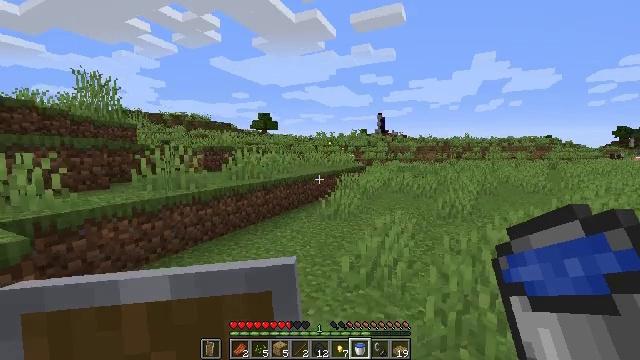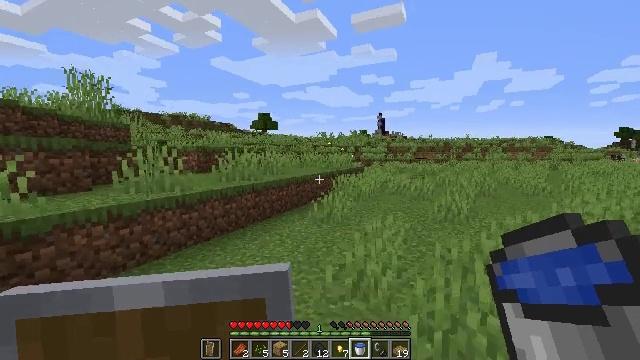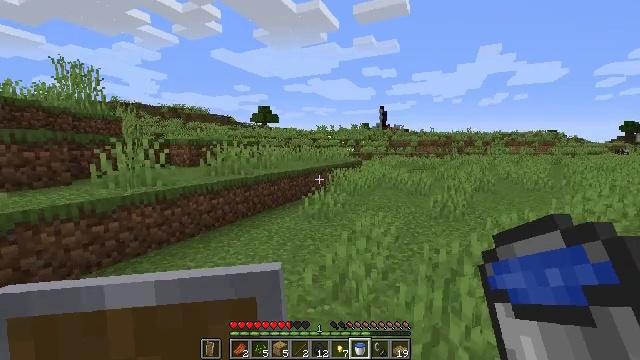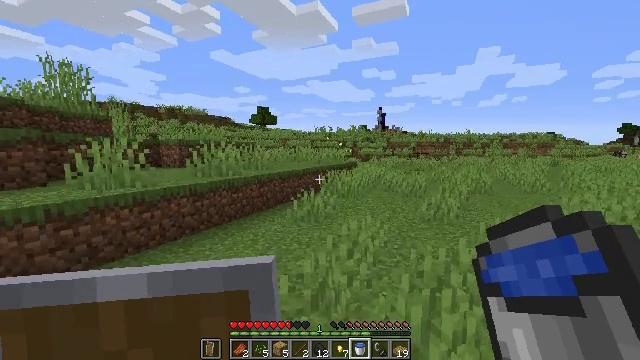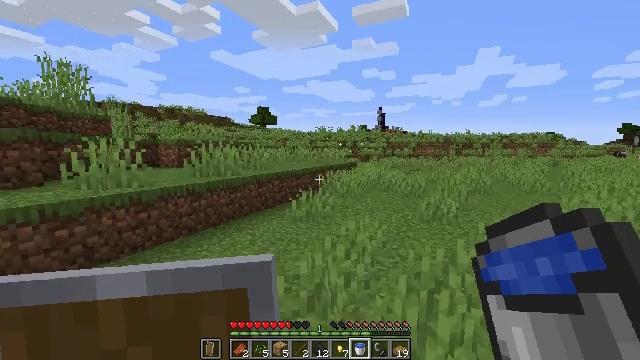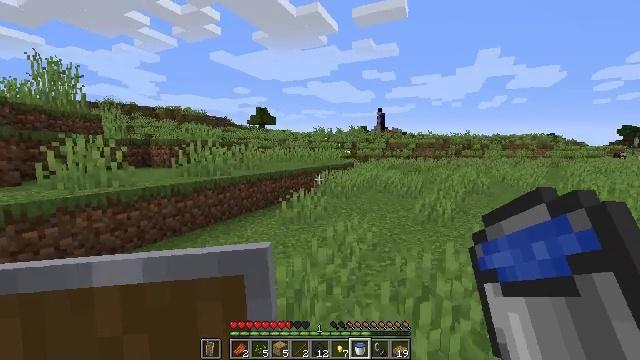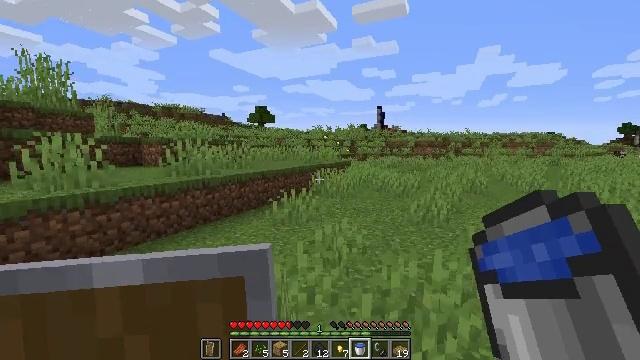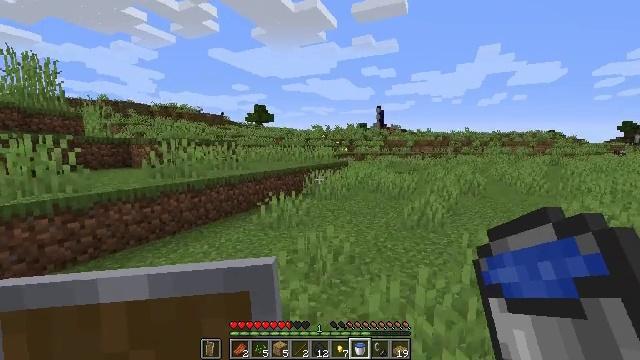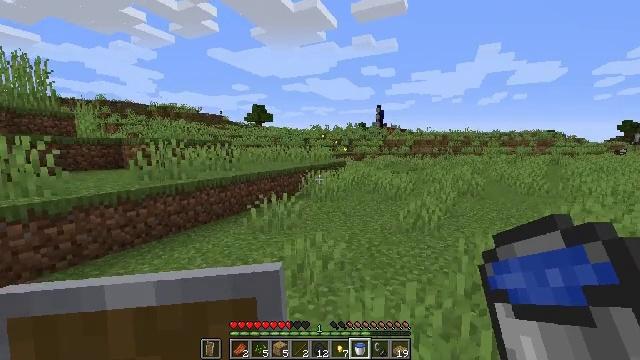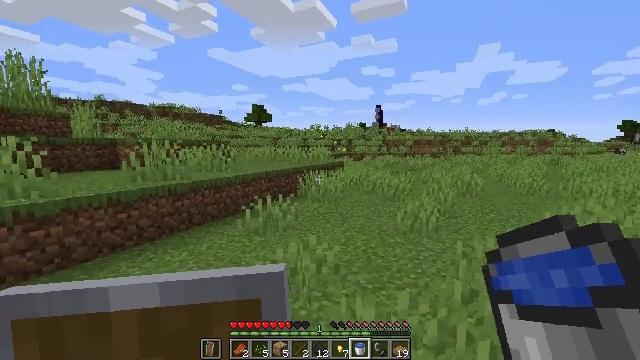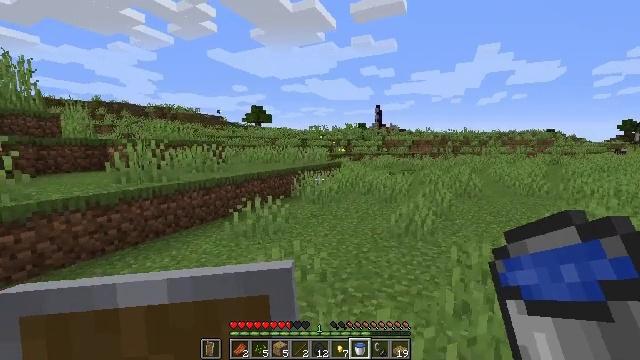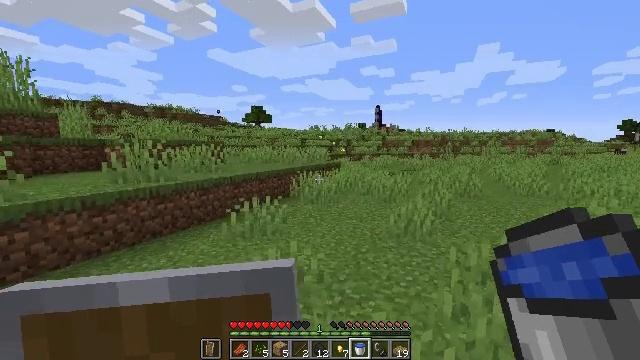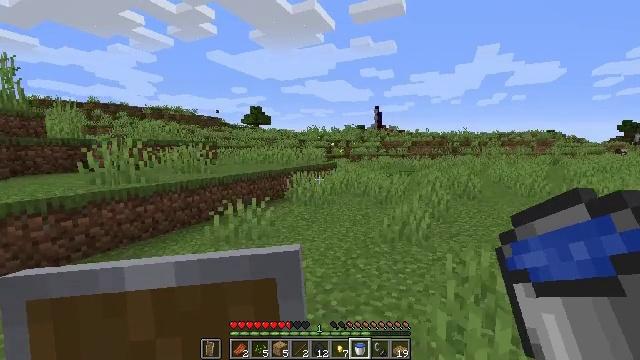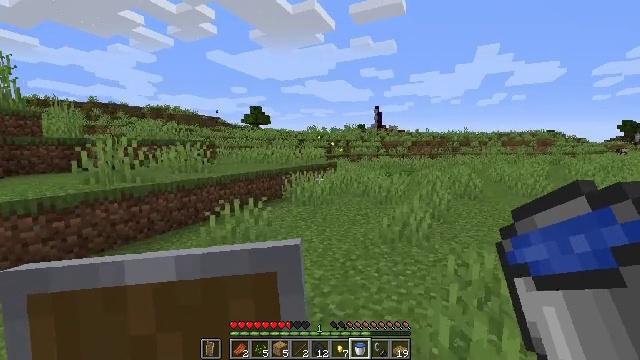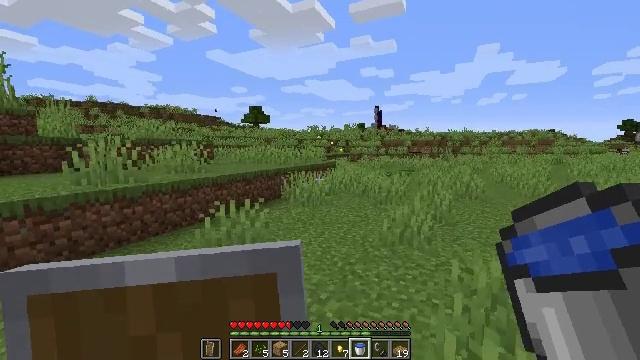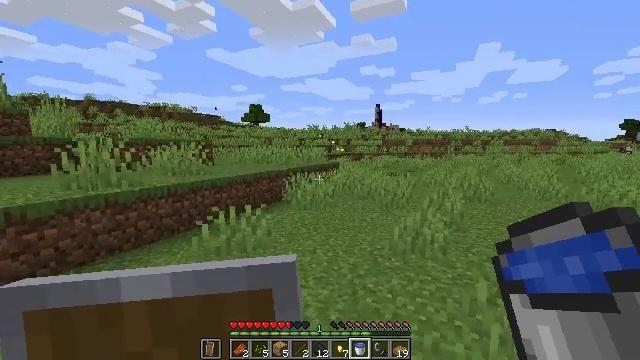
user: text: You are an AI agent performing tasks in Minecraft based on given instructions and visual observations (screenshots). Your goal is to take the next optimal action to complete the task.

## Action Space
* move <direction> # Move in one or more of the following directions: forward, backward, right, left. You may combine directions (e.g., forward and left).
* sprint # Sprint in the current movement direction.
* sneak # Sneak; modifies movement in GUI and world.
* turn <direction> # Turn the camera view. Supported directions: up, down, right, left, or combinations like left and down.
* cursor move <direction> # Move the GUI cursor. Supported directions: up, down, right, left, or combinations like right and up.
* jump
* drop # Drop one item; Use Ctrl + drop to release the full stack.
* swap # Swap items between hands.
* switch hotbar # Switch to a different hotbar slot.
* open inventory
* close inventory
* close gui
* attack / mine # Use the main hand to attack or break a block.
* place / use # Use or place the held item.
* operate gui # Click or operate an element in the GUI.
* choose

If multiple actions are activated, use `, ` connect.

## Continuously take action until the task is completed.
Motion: motion action
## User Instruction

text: Gather the magma block using a pickaxe.
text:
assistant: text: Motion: move forward and move right
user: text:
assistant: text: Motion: move forward and move right, turn down
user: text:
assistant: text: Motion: move forward and move right
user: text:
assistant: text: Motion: move forward and move right
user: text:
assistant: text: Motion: move forward and move right
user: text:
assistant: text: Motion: move forward and move right
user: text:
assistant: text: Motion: move forward and move right
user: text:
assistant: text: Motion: move forward and move right
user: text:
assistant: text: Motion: move forward and move right
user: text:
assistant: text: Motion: move forward and move right
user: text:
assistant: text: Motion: move forward and move right
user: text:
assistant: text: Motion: move forward and move right
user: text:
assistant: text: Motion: move forward and move right
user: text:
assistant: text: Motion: move forward and move left
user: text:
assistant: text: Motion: move forward and move left
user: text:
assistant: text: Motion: move forward and move left
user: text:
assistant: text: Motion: move forward
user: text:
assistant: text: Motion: move forward
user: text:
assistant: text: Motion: move forward
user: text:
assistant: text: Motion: move forward
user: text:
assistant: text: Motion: move forward
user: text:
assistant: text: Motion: move forward
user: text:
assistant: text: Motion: move forward
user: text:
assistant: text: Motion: move forward
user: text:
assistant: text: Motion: move forward
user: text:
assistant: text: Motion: move forward
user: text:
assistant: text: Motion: move forward
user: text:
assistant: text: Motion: move forward
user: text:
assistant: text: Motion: move forward
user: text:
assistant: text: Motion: move forward